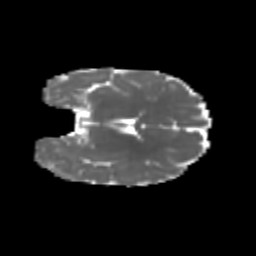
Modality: MD
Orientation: coronal
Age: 6
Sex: female
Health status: healthy